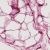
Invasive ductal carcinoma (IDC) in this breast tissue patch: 0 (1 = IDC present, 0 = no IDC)